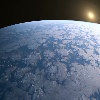
Label: cloud